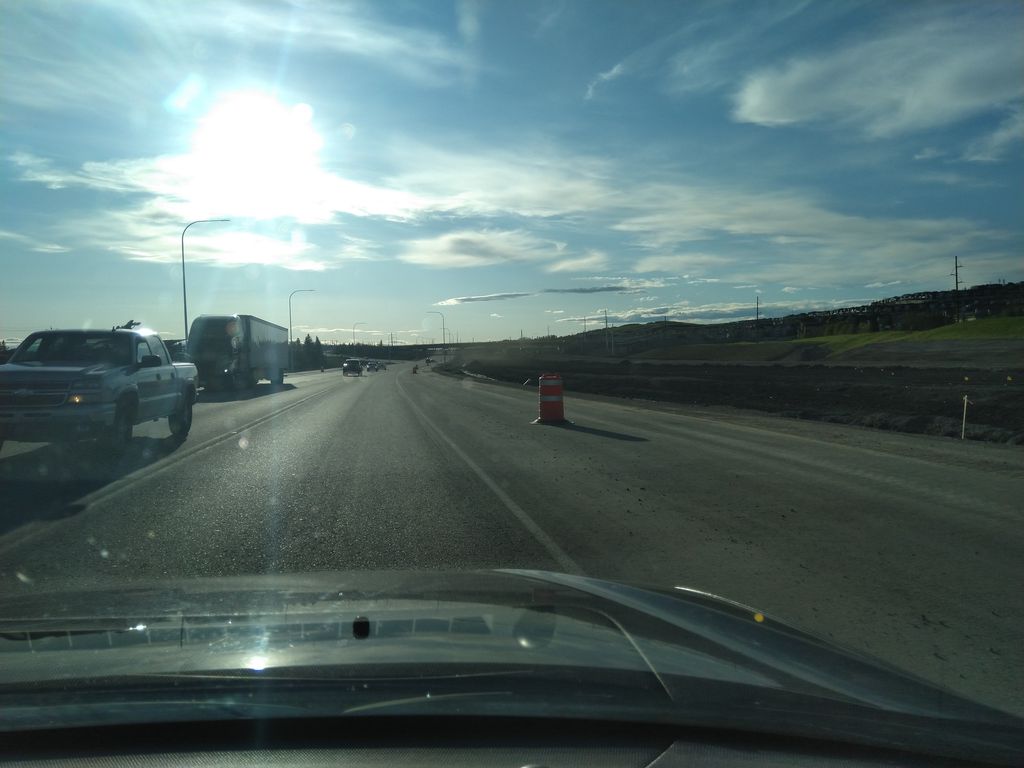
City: calgary